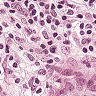
Metastatic tissue present: yes